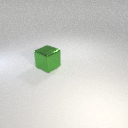
large green metal cube